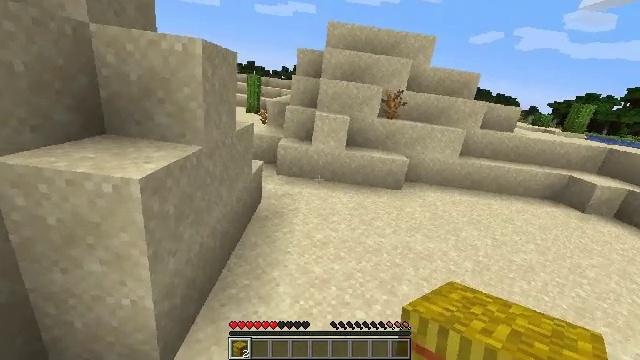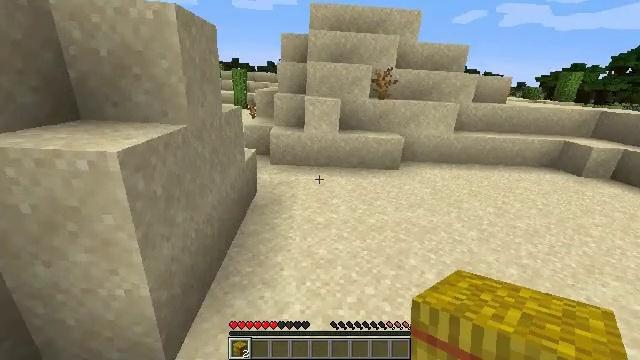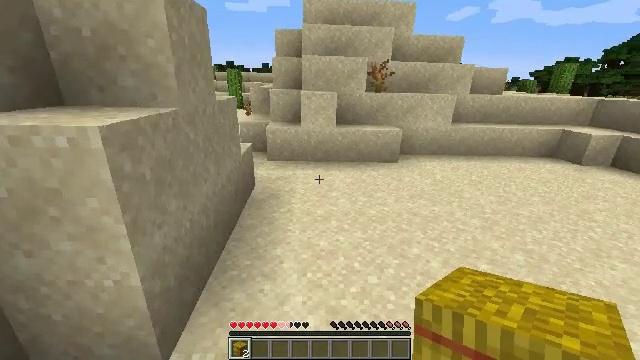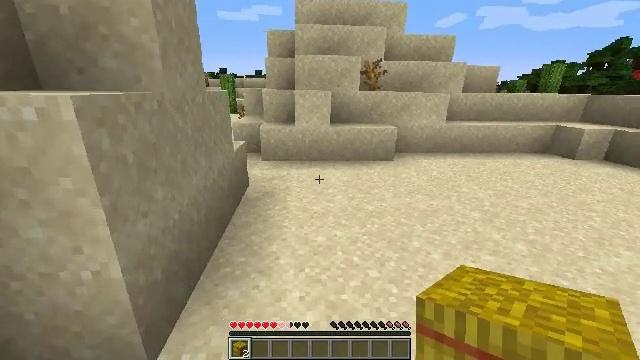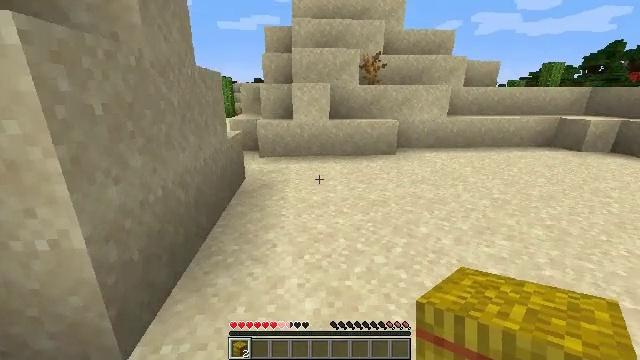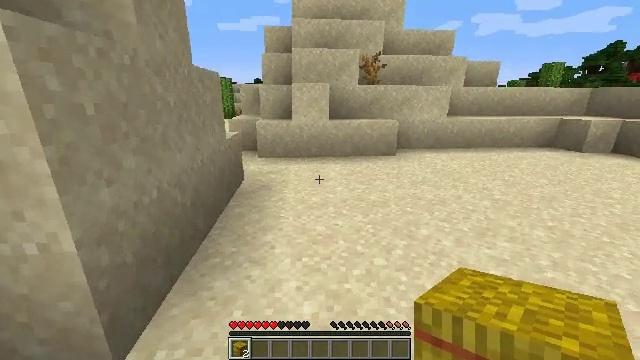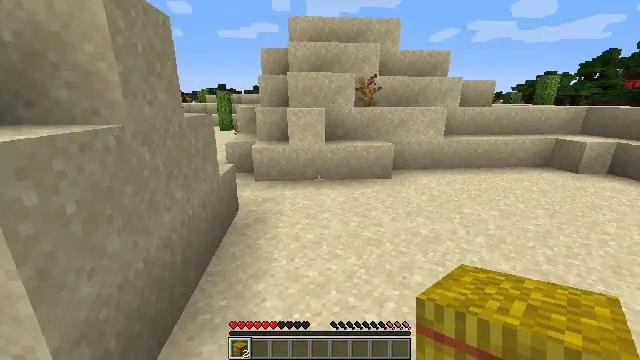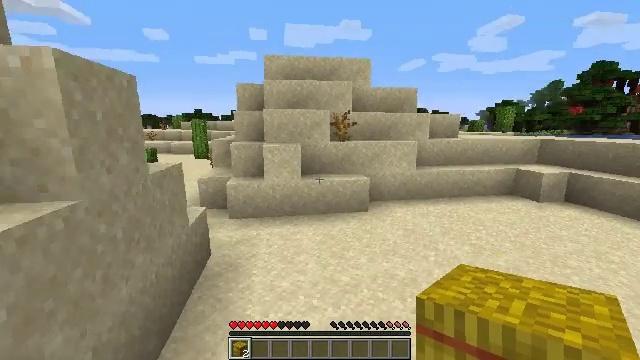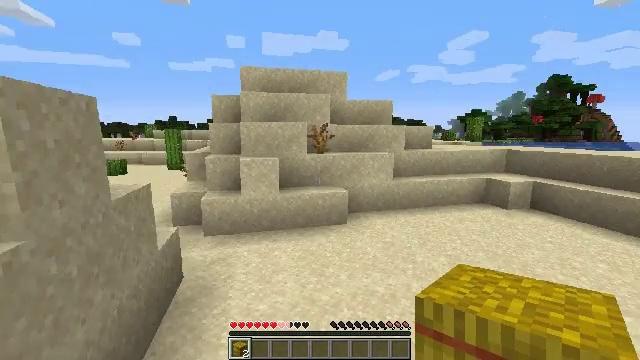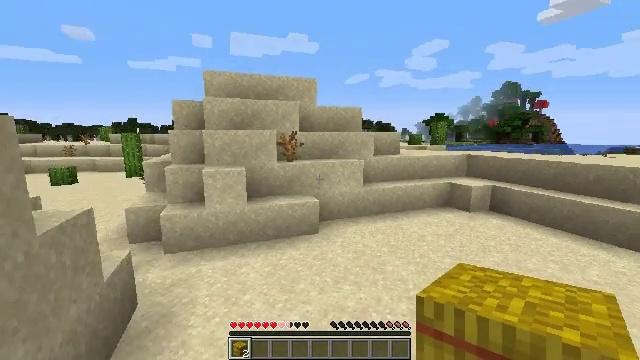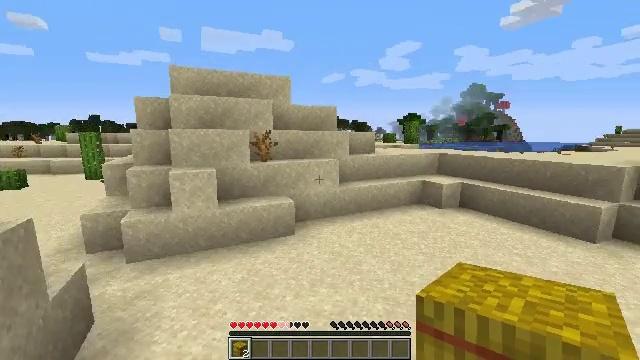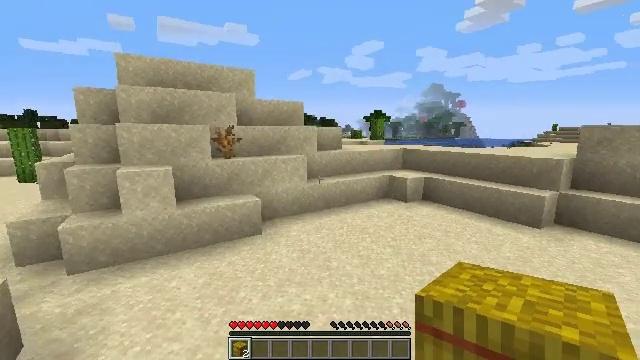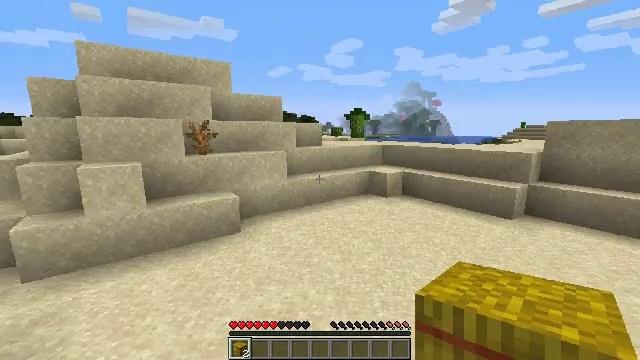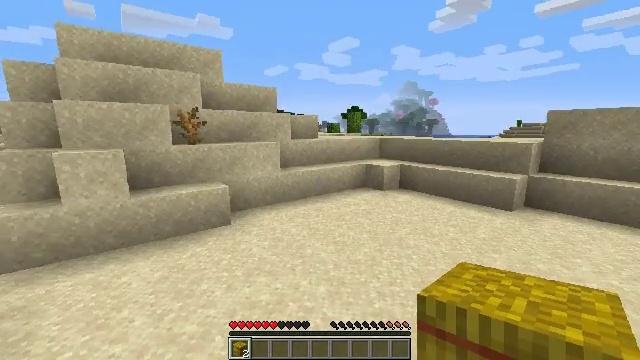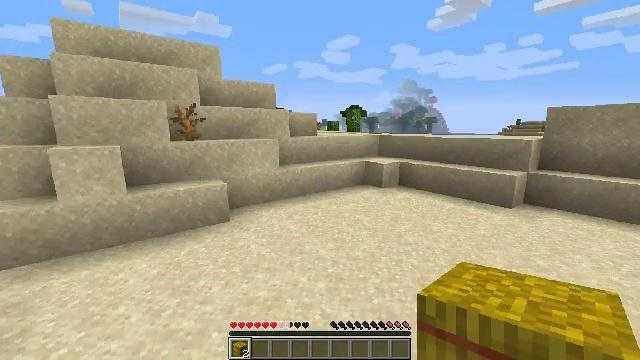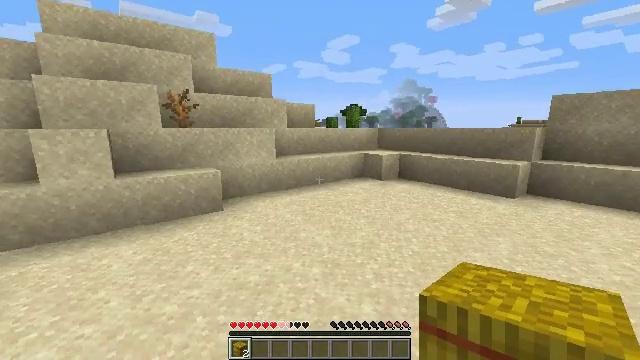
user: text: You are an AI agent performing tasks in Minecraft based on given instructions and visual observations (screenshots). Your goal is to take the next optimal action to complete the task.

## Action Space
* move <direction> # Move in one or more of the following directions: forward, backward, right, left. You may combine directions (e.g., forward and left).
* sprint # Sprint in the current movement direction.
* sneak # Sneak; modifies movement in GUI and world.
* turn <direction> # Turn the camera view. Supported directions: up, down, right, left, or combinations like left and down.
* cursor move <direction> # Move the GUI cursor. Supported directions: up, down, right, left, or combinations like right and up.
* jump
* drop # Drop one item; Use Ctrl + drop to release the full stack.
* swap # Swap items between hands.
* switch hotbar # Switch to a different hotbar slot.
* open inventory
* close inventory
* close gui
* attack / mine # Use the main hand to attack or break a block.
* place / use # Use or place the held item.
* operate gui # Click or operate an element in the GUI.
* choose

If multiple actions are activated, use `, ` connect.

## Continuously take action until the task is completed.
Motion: motion action
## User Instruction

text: Remove a hay block from the inventory.
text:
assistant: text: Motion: move forward, sprint, turn right and down, jump
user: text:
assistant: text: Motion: move forward, sprint, jump
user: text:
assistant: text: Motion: move forward, sprint, turn right and up, jump
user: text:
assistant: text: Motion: move forward and move right, sprint, turn up, jump
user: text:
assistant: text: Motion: move forward and move right, sprint, jump
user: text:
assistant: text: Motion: move forward and move right, sprint, turn up, jump
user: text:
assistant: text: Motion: move forward and move right, sprint, turn right and up, jump
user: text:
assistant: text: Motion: move forward and move right, sprint, turn right and up, jump
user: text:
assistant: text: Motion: move forward and move right, sprint, turn right, jump
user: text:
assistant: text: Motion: move forward and move right, sprint, turn right, jump
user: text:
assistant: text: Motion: move forward and move right, sprint, turn right, jump
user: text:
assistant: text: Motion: move forward and move right, sprint, turn right, jump
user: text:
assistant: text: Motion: move forward and move right, sprint, jump
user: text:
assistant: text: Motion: move forward and move right, sprint, jump
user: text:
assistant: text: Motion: move forward and move right, sprint, jump
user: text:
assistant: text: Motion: move forward, sprint, jump
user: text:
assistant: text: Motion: move forward, sprint, turn right and down, jump
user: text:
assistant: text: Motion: move forward, sprint, turn down, jump
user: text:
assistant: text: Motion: move forward, sprint, jump
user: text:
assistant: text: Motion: move forward, sprint, jump
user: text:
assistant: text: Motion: move forward, sprint, jump
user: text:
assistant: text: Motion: move forward, sprint, jump
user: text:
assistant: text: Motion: move forward, sprint, turn left and up, jump
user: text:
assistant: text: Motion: move forward, sprint, turn left, jump
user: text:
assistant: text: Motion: move forward, sprint, turn left, jump
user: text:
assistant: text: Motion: move forward, sprint, turn left, jump
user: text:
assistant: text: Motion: move forward, sprint, jump
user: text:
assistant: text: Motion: move forward, sprint, jump
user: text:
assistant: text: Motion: move forward, sprint, jump
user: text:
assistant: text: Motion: move forward, sprint, jump